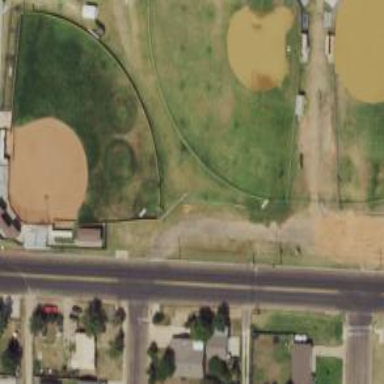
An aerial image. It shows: Baseball pitch for leisure land.